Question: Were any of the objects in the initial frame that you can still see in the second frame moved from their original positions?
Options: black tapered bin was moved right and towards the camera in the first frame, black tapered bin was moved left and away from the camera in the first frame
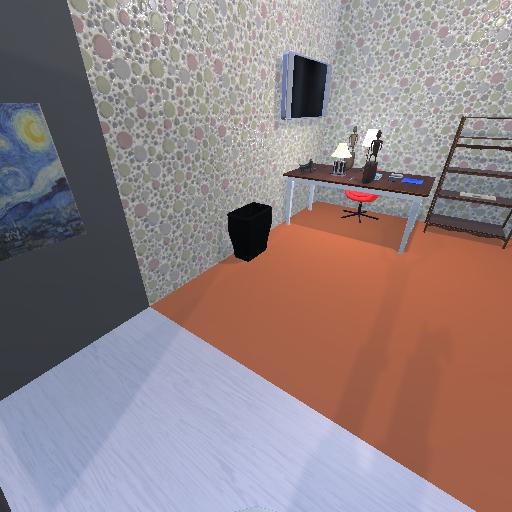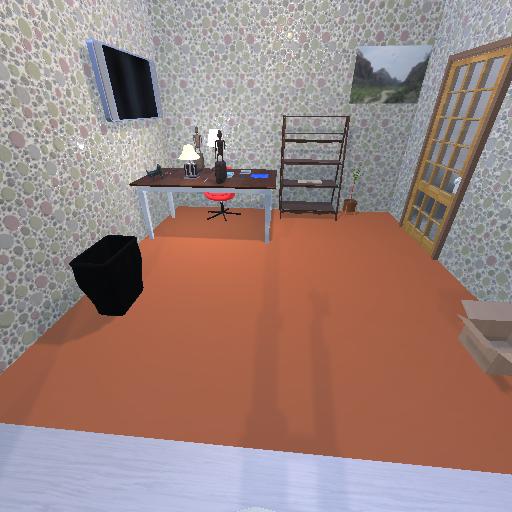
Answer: black tapered bin was moved right and towards the camera in the first frame